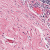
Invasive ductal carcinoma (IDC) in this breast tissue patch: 1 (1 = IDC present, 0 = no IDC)